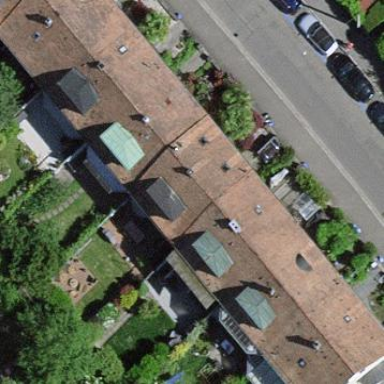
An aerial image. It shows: Terrace building.